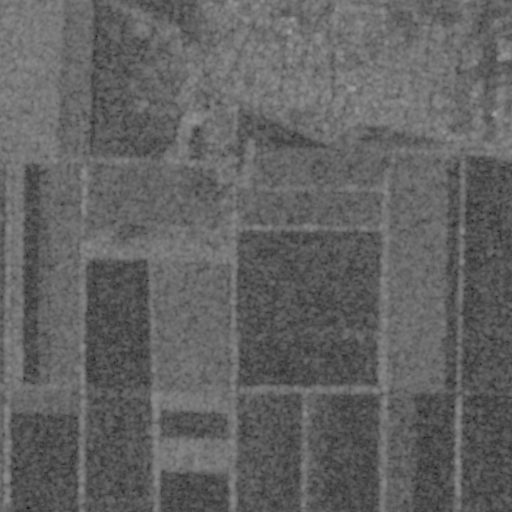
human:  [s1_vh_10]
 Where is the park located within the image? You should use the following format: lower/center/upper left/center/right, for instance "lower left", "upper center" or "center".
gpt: The park is located in the upper right of the image.
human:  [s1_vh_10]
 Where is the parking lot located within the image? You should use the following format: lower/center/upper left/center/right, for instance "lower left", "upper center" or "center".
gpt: The parking lot is located in the upper center of the image.
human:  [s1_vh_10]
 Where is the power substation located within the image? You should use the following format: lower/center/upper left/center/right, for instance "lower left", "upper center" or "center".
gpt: The power substation is located in the upper center of the image.
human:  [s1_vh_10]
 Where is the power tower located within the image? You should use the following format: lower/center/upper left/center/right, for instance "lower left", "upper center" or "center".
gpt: The power tower is located in the upper of the image.
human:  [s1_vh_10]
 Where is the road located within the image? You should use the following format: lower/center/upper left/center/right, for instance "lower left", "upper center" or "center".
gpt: There is no road in the image.

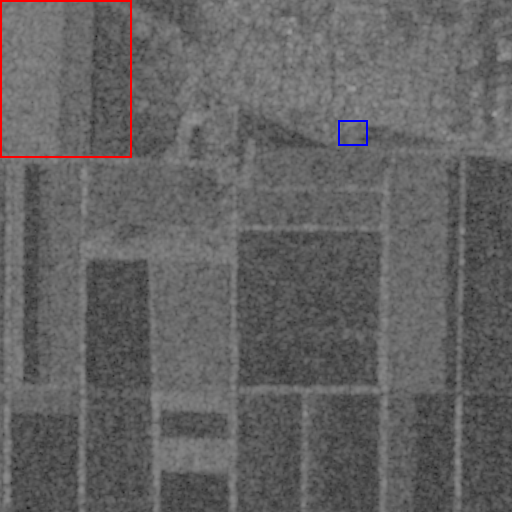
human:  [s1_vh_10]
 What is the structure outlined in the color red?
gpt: The structure outlined in red is a crop field.
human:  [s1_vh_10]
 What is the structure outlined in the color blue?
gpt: The structure outlined in blue is a park.
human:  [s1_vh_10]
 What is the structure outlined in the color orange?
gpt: There is no orange outline.